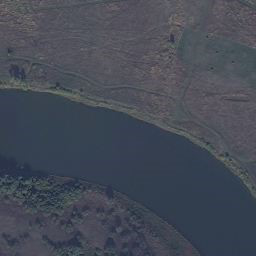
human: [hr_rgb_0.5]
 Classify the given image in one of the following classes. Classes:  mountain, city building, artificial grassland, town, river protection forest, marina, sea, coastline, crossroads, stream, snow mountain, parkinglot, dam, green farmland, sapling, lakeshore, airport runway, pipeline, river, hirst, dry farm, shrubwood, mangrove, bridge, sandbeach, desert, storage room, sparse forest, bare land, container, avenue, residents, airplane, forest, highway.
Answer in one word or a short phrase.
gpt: river